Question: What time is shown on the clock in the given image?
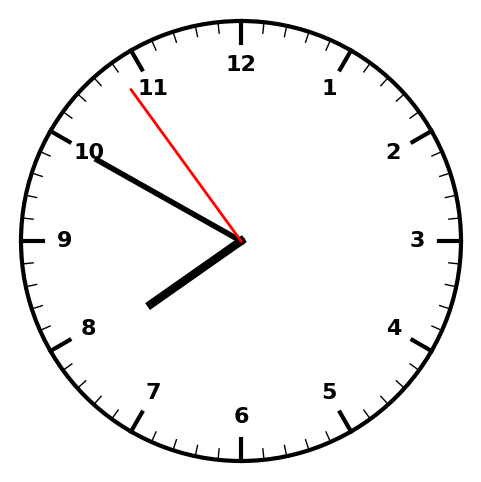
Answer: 07:49:54